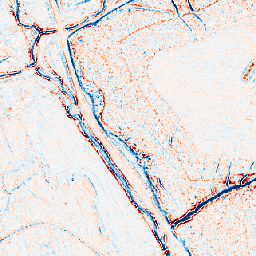
Category: edge_preserving
Decomposition family: anisotropic_diffusion
Decomposition parameters: iterations: 5
kappa: 50
gamma: 0.2
Upsampling method: area
Upsampling parameters: scale: 4
Upsampling scale: 4